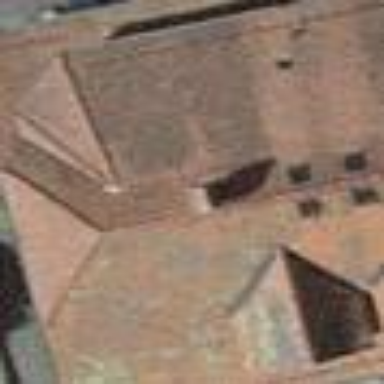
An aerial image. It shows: House with half-hipped roof shape.